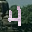
Label: 4